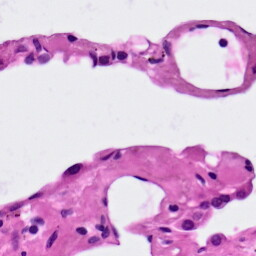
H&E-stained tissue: Lung